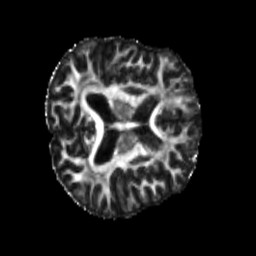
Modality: FA
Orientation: axial
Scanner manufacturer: siemens
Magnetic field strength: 3 T
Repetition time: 4 s
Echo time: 0.0594 s